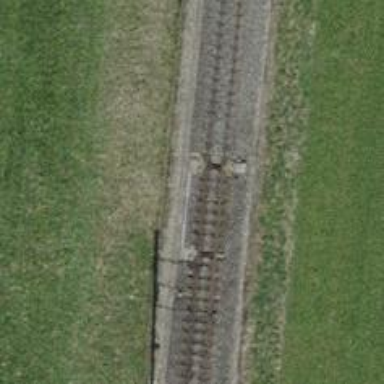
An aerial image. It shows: Narrow-gauge railway with single track. The railway is electrified with contact line and is marked as W1_O block.